Field crop: maize
Growth stage: 2
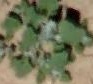
Species: chenopodium